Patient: sex M, age 61
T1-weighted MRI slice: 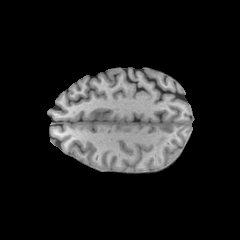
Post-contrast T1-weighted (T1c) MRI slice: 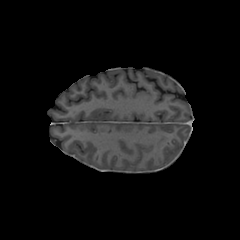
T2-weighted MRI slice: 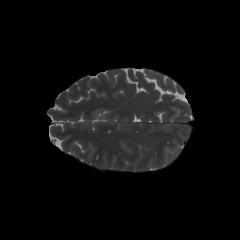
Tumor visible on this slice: no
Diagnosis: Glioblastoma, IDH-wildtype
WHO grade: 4